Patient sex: M
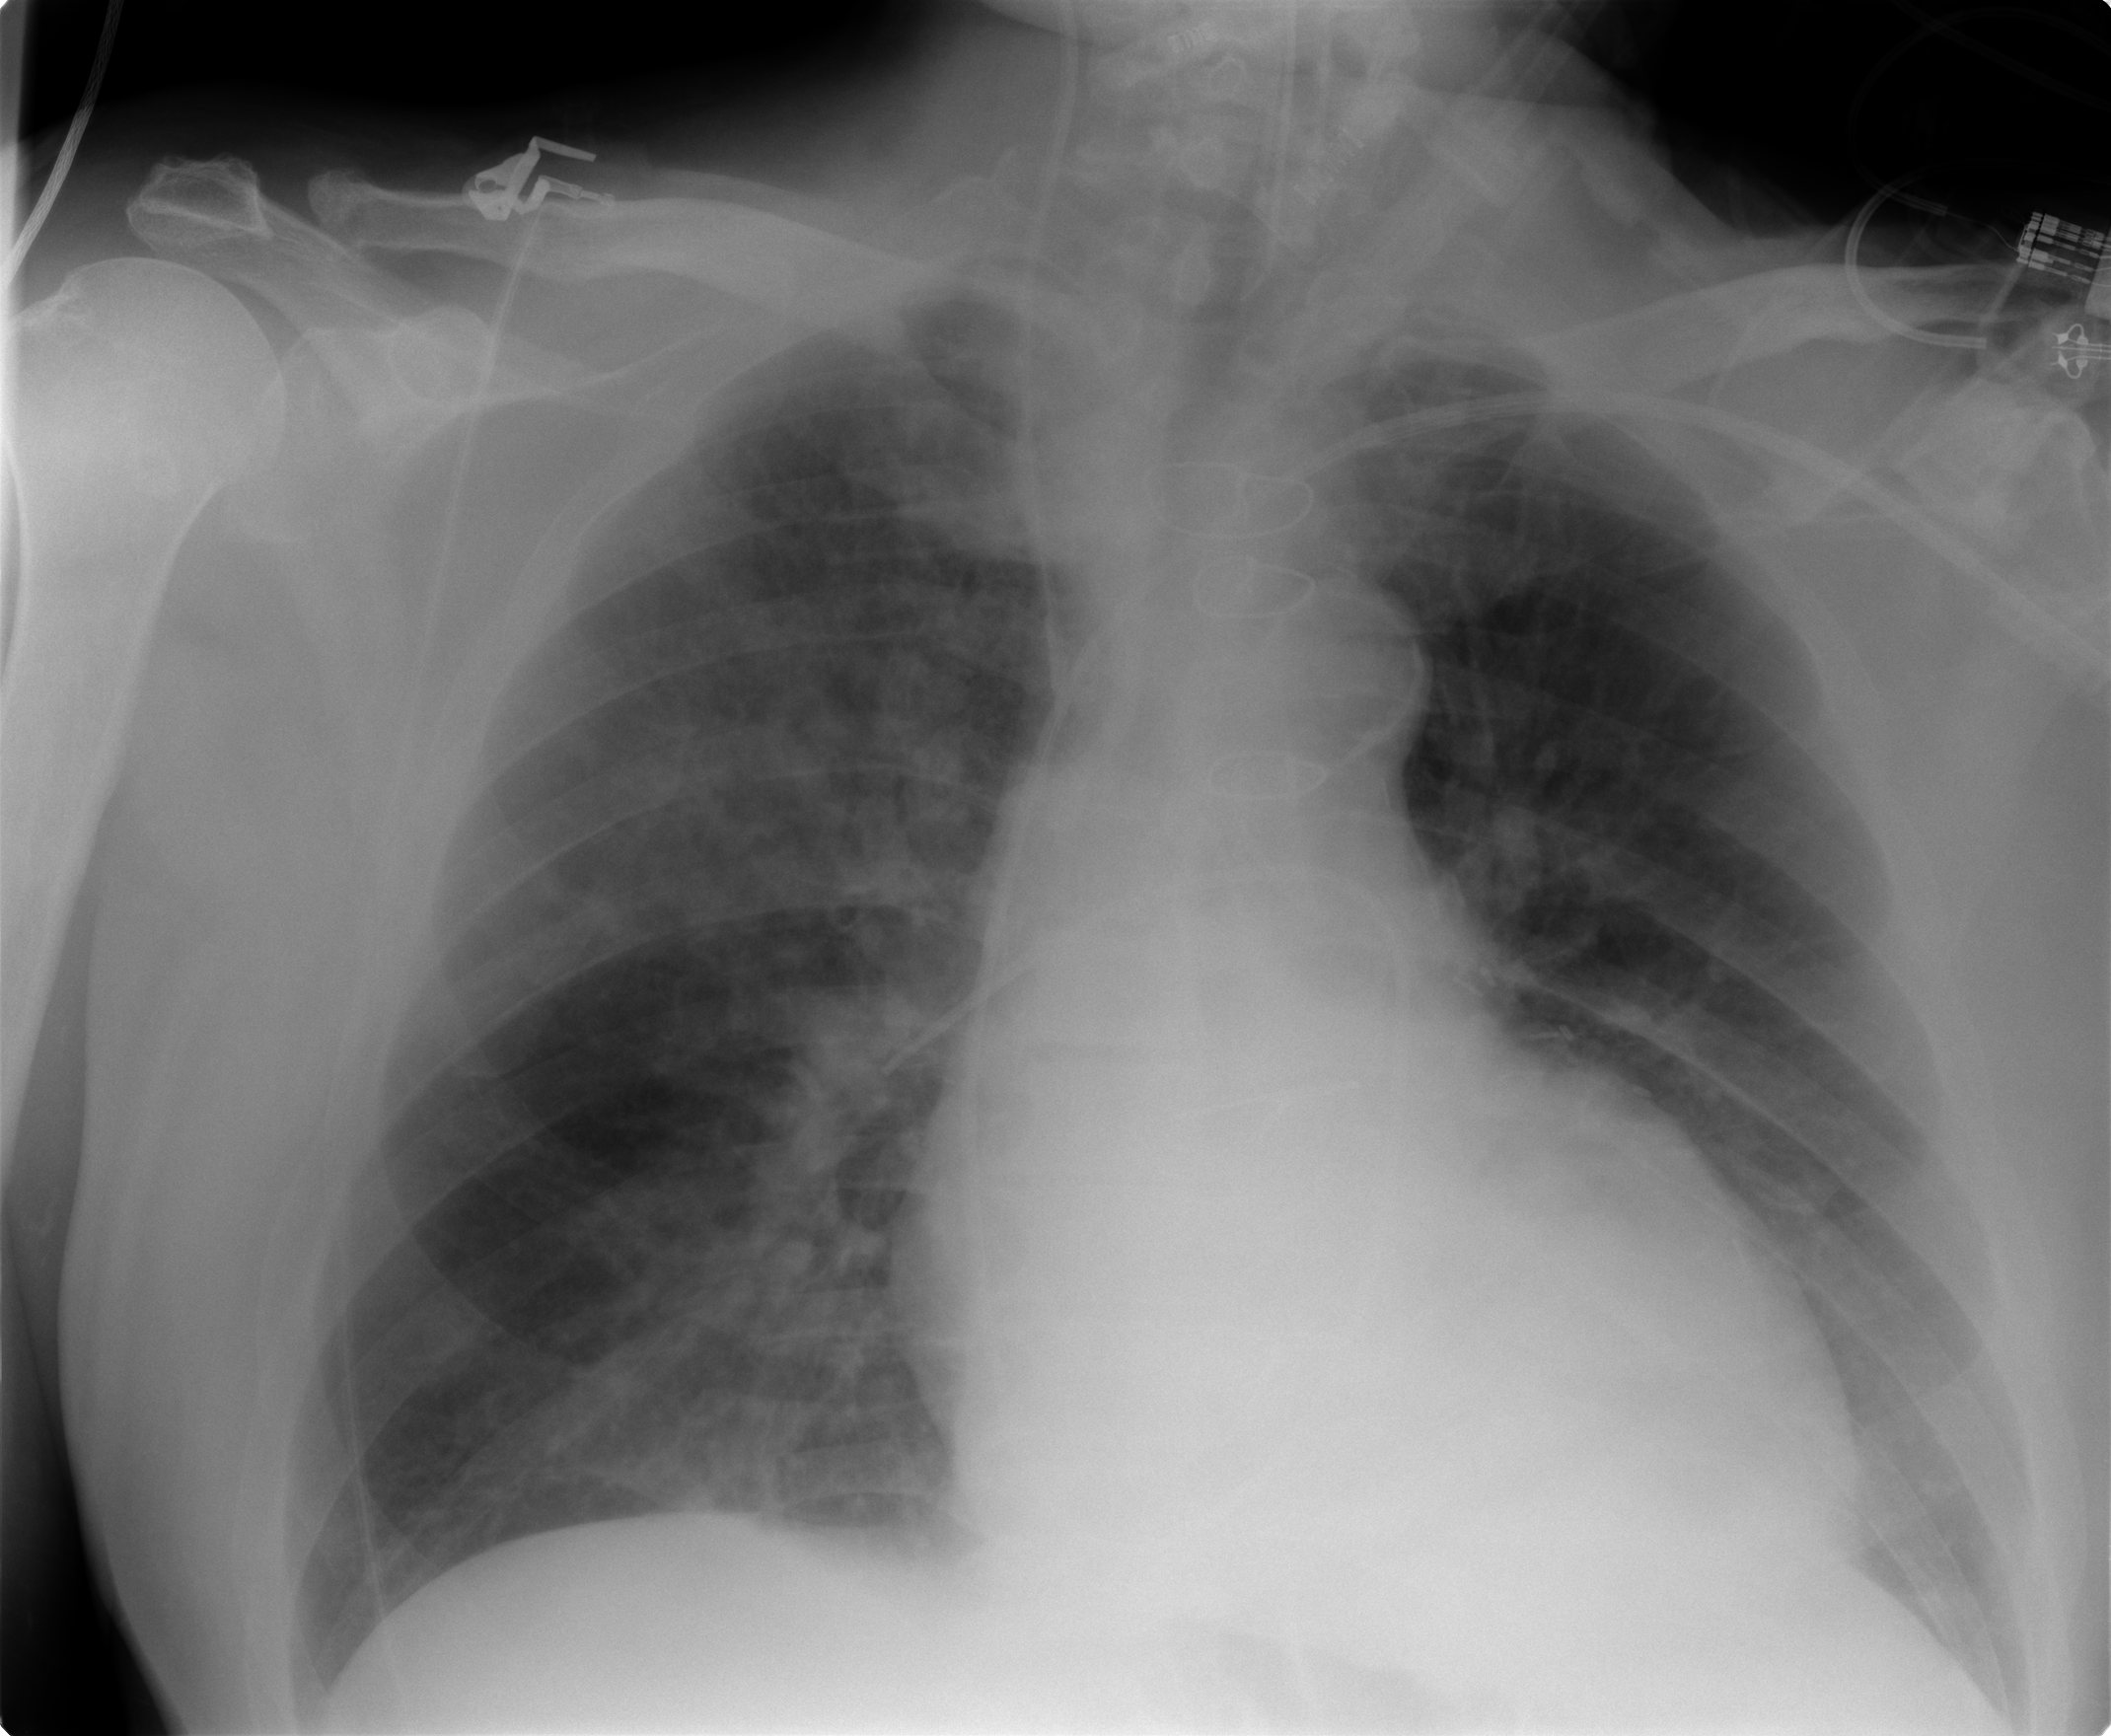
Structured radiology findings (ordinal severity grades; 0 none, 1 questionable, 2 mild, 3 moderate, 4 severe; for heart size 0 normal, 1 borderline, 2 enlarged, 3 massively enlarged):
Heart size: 2
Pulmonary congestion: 3
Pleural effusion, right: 0
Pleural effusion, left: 0
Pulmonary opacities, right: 2
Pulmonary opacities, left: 2
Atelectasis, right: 2
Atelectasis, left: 2